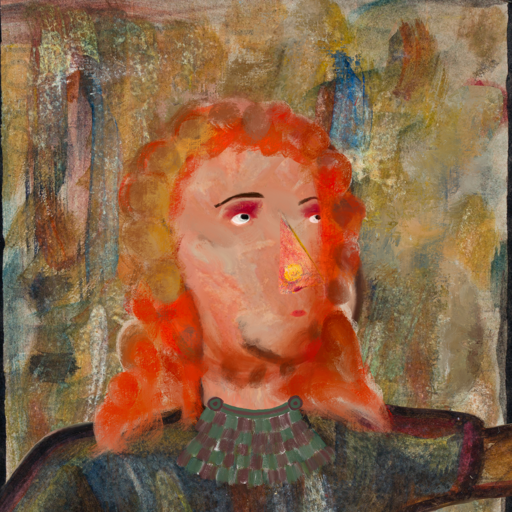
Background: Pipe, Head And Neck Side: Roy_Bahadur, Face Side: Irani, Bust: Mosgoul, Hair Side: Rupkatha, Head Accessory: Blank, Second Necklace: After_Raid, Necklace: Blank, Baby: Blank